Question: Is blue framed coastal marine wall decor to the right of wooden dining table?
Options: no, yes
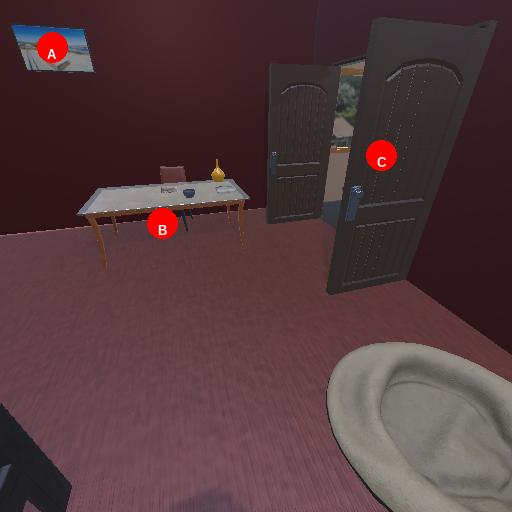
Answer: no